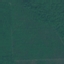
Label: Forest